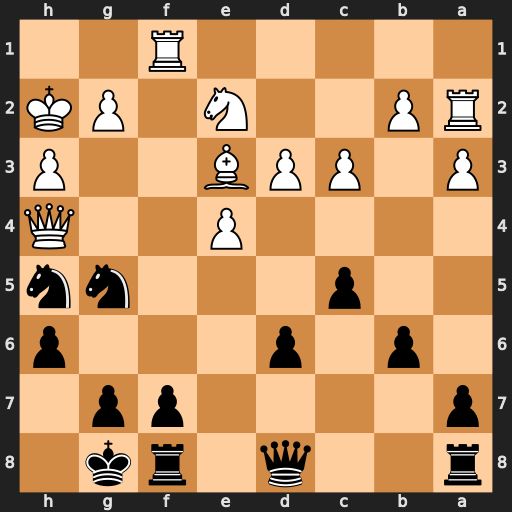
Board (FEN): r2q1rk1/p4pp1/1p1p3p/2p3nn/4P2Q/P1PPB2P/RP2N1PK/5R2
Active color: b
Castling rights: -
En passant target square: -
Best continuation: Nf3+ Rxf3 Qxh4